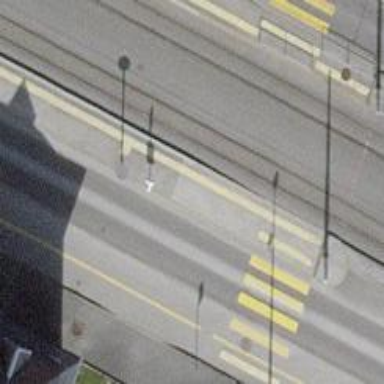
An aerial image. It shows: Asphalt service road along tram railway with electrified contact lines.